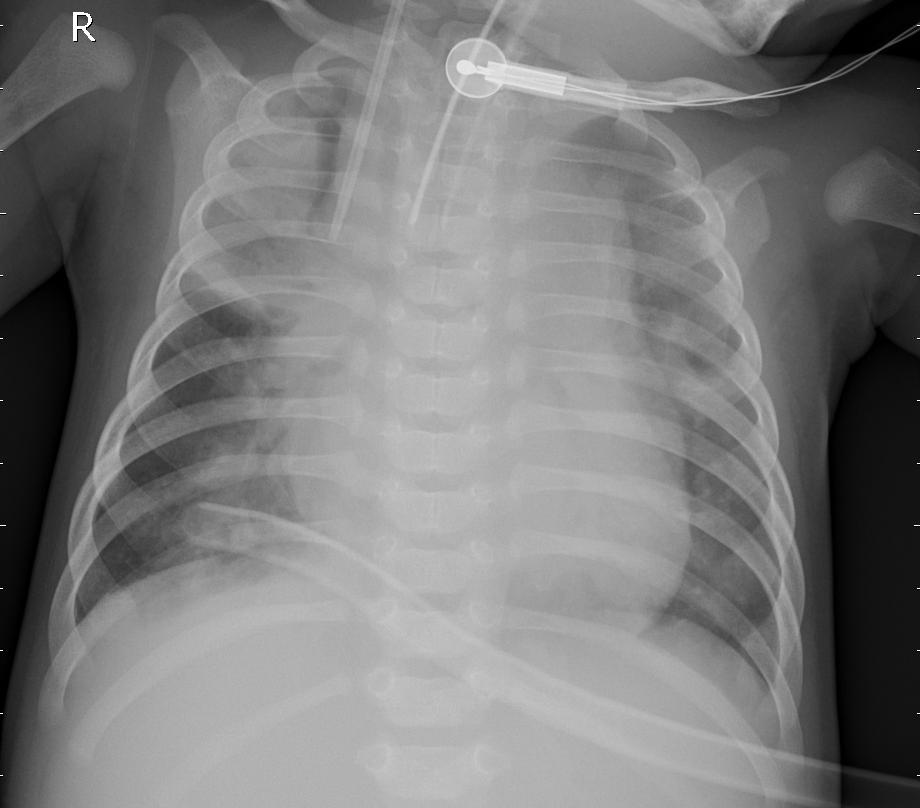
Diagnosis: PNEUMONIA